【题型】填空题　【知识点】解析几何　【难度】easy
已知双曲线 \(M: x^2 - \dfrac{y^2}{6} = 1\) 的左、右焦点为 \(F_1\)、\(F_2\)，过 \(F_1\) 的直线 \(l\) 与双曲线 \(M\) 的左、右支分别交于点 \(A,B\)。若 \(\triangle ABF_2\) 为等边三角形，则 \(\triangle ABF_2\) 的边长为 \underline{\quad\quad\quad}。
【解答】
\noindent
【答案】\(\boldsymbol{4}\)
\vspace{1em}
\noindent
【分析】根据题意，结合双曲线的定义求解即可。
\vspace{1em}
\noindent
【详解】解：如图，设 \(\triangle ABF_2\) 的边长为 \(r\)，\(|AF_1| = m\)，
\noindent
因为 \(\triangle ABF_2\) 为等边三角形，所以 \(|AB| = |AF_2| = |BF_2| = r\)，
\noindent
由双曲线的方程知 \(a = 1\)，\(b = \sqrt{6}\)，
\noindent
所以由双曲线的定义得 \(|AF_2| - |AF_1| = 2\)，\(|BF_1| - |BF_2| = 2\)，
\noindent
即 \(r + m - r = 2\)，\(r - m = 2\)，解得 \(r = 4\)，\(m = 2\)。
\noindent
所以 \(\triangle ABF_2\) 的边长为 \(4\)。
\vspace{1em}
\noindent
故答案：\(\boldsymbol{4}\)。

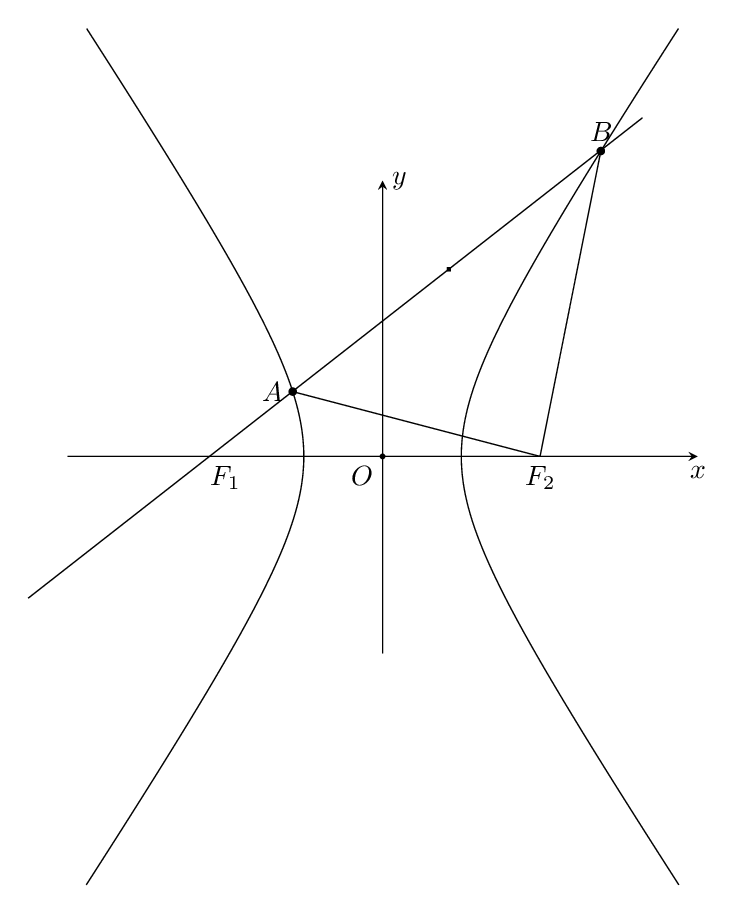